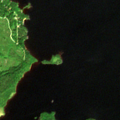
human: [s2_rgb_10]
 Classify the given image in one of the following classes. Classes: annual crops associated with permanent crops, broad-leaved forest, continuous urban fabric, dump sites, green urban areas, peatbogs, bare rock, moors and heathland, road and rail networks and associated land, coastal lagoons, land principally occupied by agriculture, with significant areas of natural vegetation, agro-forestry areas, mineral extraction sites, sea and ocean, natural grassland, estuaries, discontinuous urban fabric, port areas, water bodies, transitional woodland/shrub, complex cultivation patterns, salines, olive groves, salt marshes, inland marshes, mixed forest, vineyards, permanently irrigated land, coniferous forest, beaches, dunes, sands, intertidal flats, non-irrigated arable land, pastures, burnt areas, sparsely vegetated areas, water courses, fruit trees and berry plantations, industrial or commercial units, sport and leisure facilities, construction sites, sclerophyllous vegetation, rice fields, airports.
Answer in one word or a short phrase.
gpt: coniferous forest, water bodies